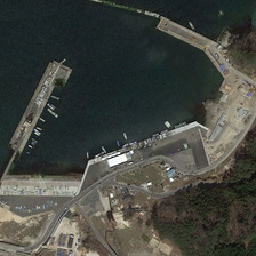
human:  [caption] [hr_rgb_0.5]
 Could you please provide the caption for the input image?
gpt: There are several ports of the ship.

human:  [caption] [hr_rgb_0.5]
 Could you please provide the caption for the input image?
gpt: there is a piece of green port side .

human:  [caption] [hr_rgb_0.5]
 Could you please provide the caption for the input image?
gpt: There are several ports.

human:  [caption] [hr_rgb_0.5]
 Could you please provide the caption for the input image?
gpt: there is a piece of green port side .

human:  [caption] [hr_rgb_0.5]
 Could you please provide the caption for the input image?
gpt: There are some ship ports.